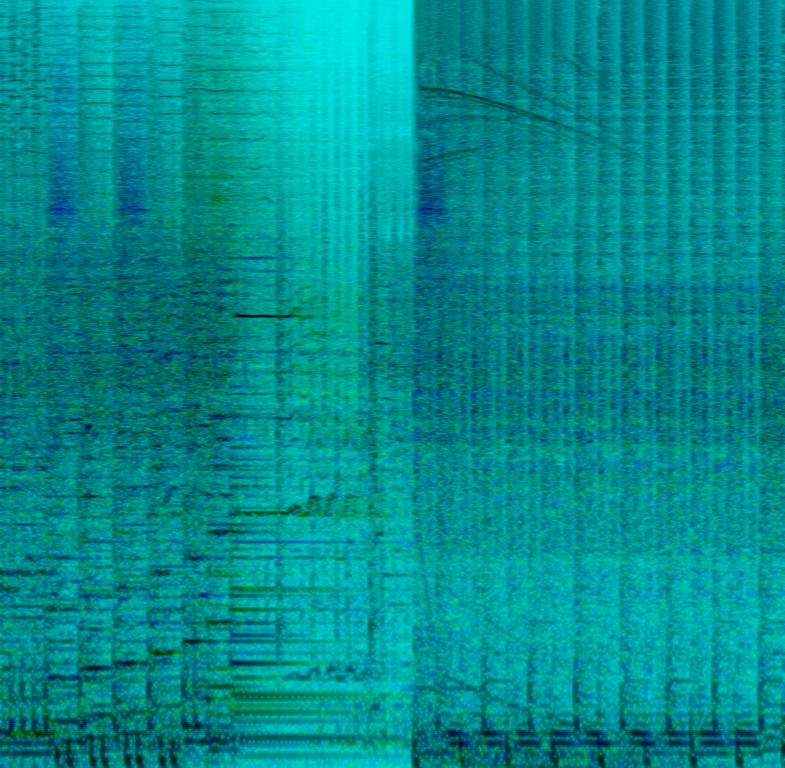
This audio contains a fast complex drumpart playing along with a synth lead sound playing a complex melody in a high pitch. Then the song changes to a more calm part with a piano before changing back to action with a distorted e-guitar playing along the low notes with a e-bass. This song sounds very fast paced and may be playing in an arcade fighting game.